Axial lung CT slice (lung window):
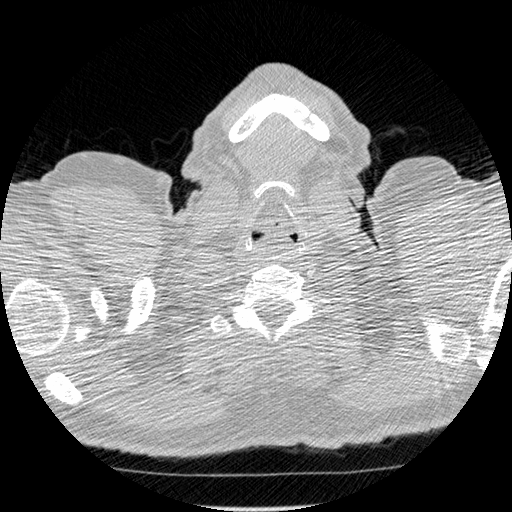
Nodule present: no